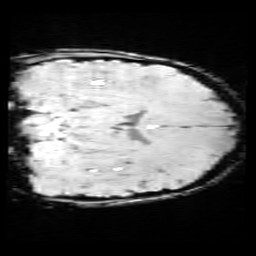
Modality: SWI
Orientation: coronal
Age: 10
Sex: male
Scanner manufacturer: siemens
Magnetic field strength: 3 T
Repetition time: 0.027 s
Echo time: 0.02 s